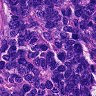
Metastatic tissue present: yes